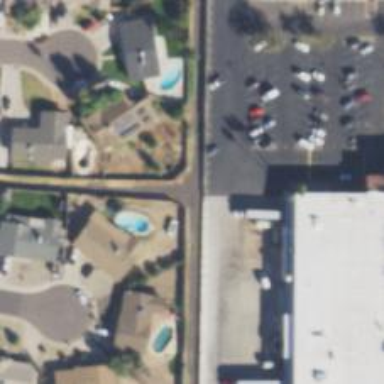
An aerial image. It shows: Alley with asphalt surface designated as service road.